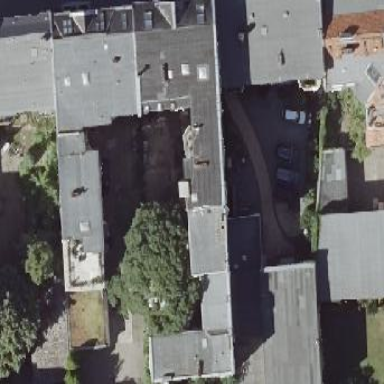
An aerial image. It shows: Apartment building with double saltbox roof shape.